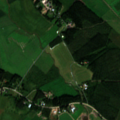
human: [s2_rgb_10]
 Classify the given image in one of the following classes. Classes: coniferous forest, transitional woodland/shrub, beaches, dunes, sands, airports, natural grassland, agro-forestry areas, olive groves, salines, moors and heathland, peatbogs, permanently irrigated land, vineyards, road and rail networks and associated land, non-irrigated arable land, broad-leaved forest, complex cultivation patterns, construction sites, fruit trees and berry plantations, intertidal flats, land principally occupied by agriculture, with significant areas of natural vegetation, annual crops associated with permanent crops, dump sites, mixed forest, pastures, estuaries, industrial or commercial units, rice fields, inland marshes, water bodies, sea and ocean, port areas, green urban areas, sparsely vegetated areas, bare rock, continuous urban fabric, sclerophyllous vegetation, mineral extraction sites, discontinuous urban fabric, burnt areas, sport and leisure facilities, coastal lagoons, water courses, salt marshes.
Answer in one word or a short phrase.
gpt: non-irrigated arable land, land principally occupied by agriculture, with significant areas of natural vegetation, coniferous forest, mixed forest